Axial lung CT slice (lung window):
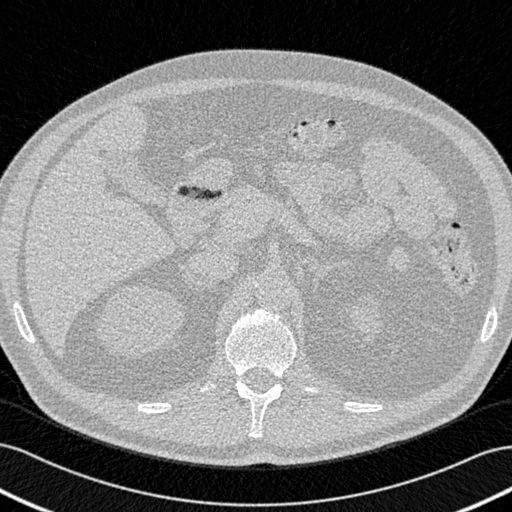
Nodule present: no